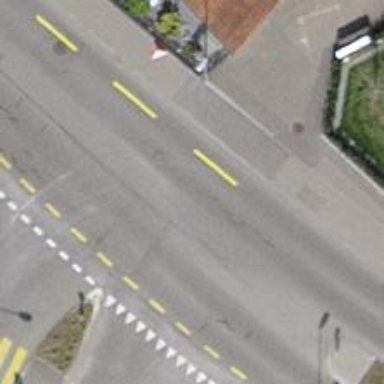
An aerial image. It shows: Tertiary road with asphalt surface including cycle lane.